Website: crate-barrel
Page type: address-validator
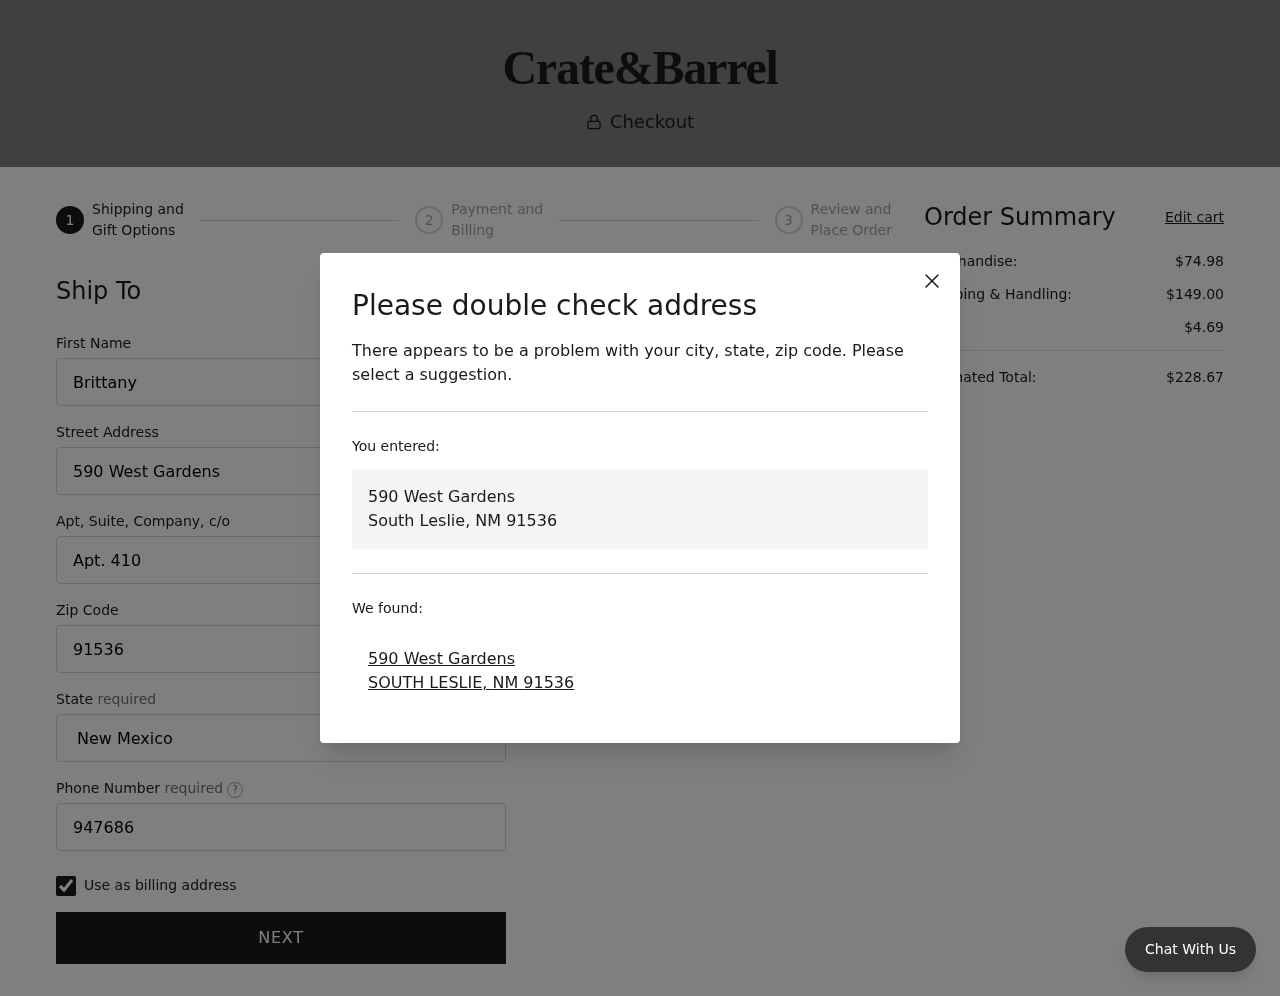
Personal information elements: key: PII_CITY
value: South Leslie
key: PII_CITY
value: SOUTH LESLIE
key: PII_FIRSTNAME
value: Brittany
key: PII_PHONE
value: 9476869862
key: PII_POSTCODE
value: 91536
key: PII_STATE
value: New Mexico
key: PII_STATE_ABBR
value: NM
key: PII_STREET
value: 590 West Gardens
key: PII_STREET2
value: Apt. 410
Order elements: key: ORDER_SUBTOTAL
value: $74.98
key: ORDER_SHIPPING_COST
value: $149.00
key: ORDER_TAX
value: $4.69
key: ORDER_TOTAL
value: $228.67